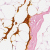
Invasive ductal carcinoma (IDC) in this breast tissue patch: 0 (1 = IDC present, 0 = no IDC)